Question:
My interface in Visual Studio 2013 is bugged i don't know why.. and how solve it.
On the picture interface is already "loaded". I can't even change project type..
It's not a first time. Any idea why my interface is freezing?
Regards,
Tagon.
It is happens again.. None extension installed. I reinstalled even system, but it is same reaction.. After install VS2013 it works perfectly.. and after month I lunched VS and interface is again freezed.. One way to repait this problem for now is re-install whole VS.
Any ideas to avoid reinstall ?
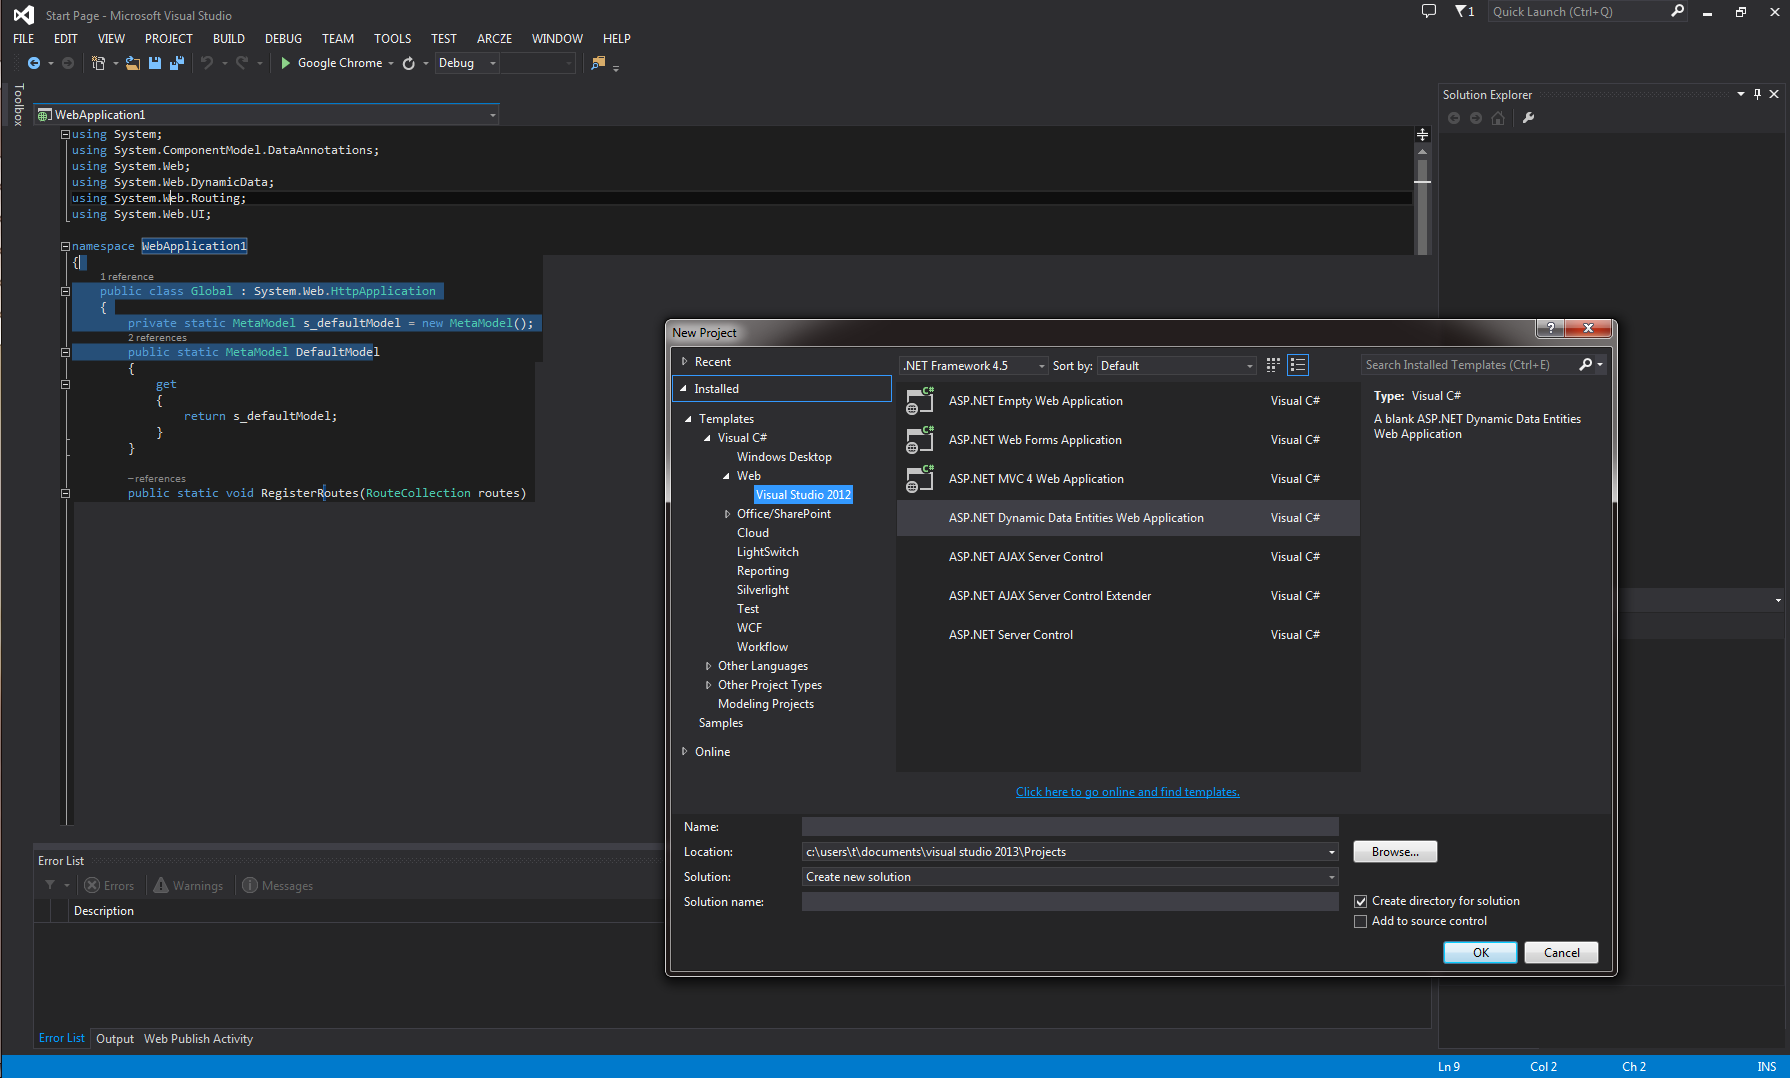
Answer: I know this is late but I just had this issue. I upgrade and it fixed it once, then happened next time I openend it. I was able to fix this by disabling hardware acceleration in VS Options.
Go to 'Tools > Options > General >' Unchecking 'Automatically adjust visual experience based on client performance' & also unchecking 'Use hardware graphics acceleration if available'